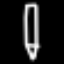
Label: pencil